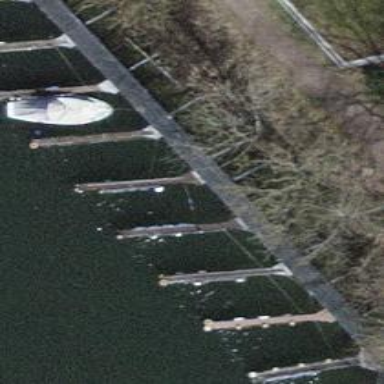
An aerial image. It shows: Pier made of metal with mooring facilities.